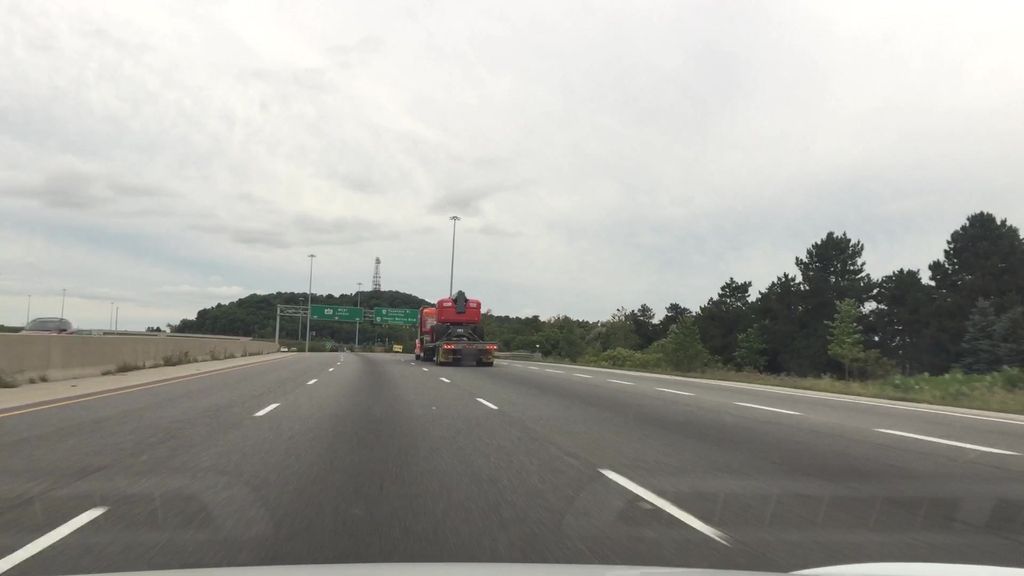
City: kitchener-waterloo